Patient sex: M
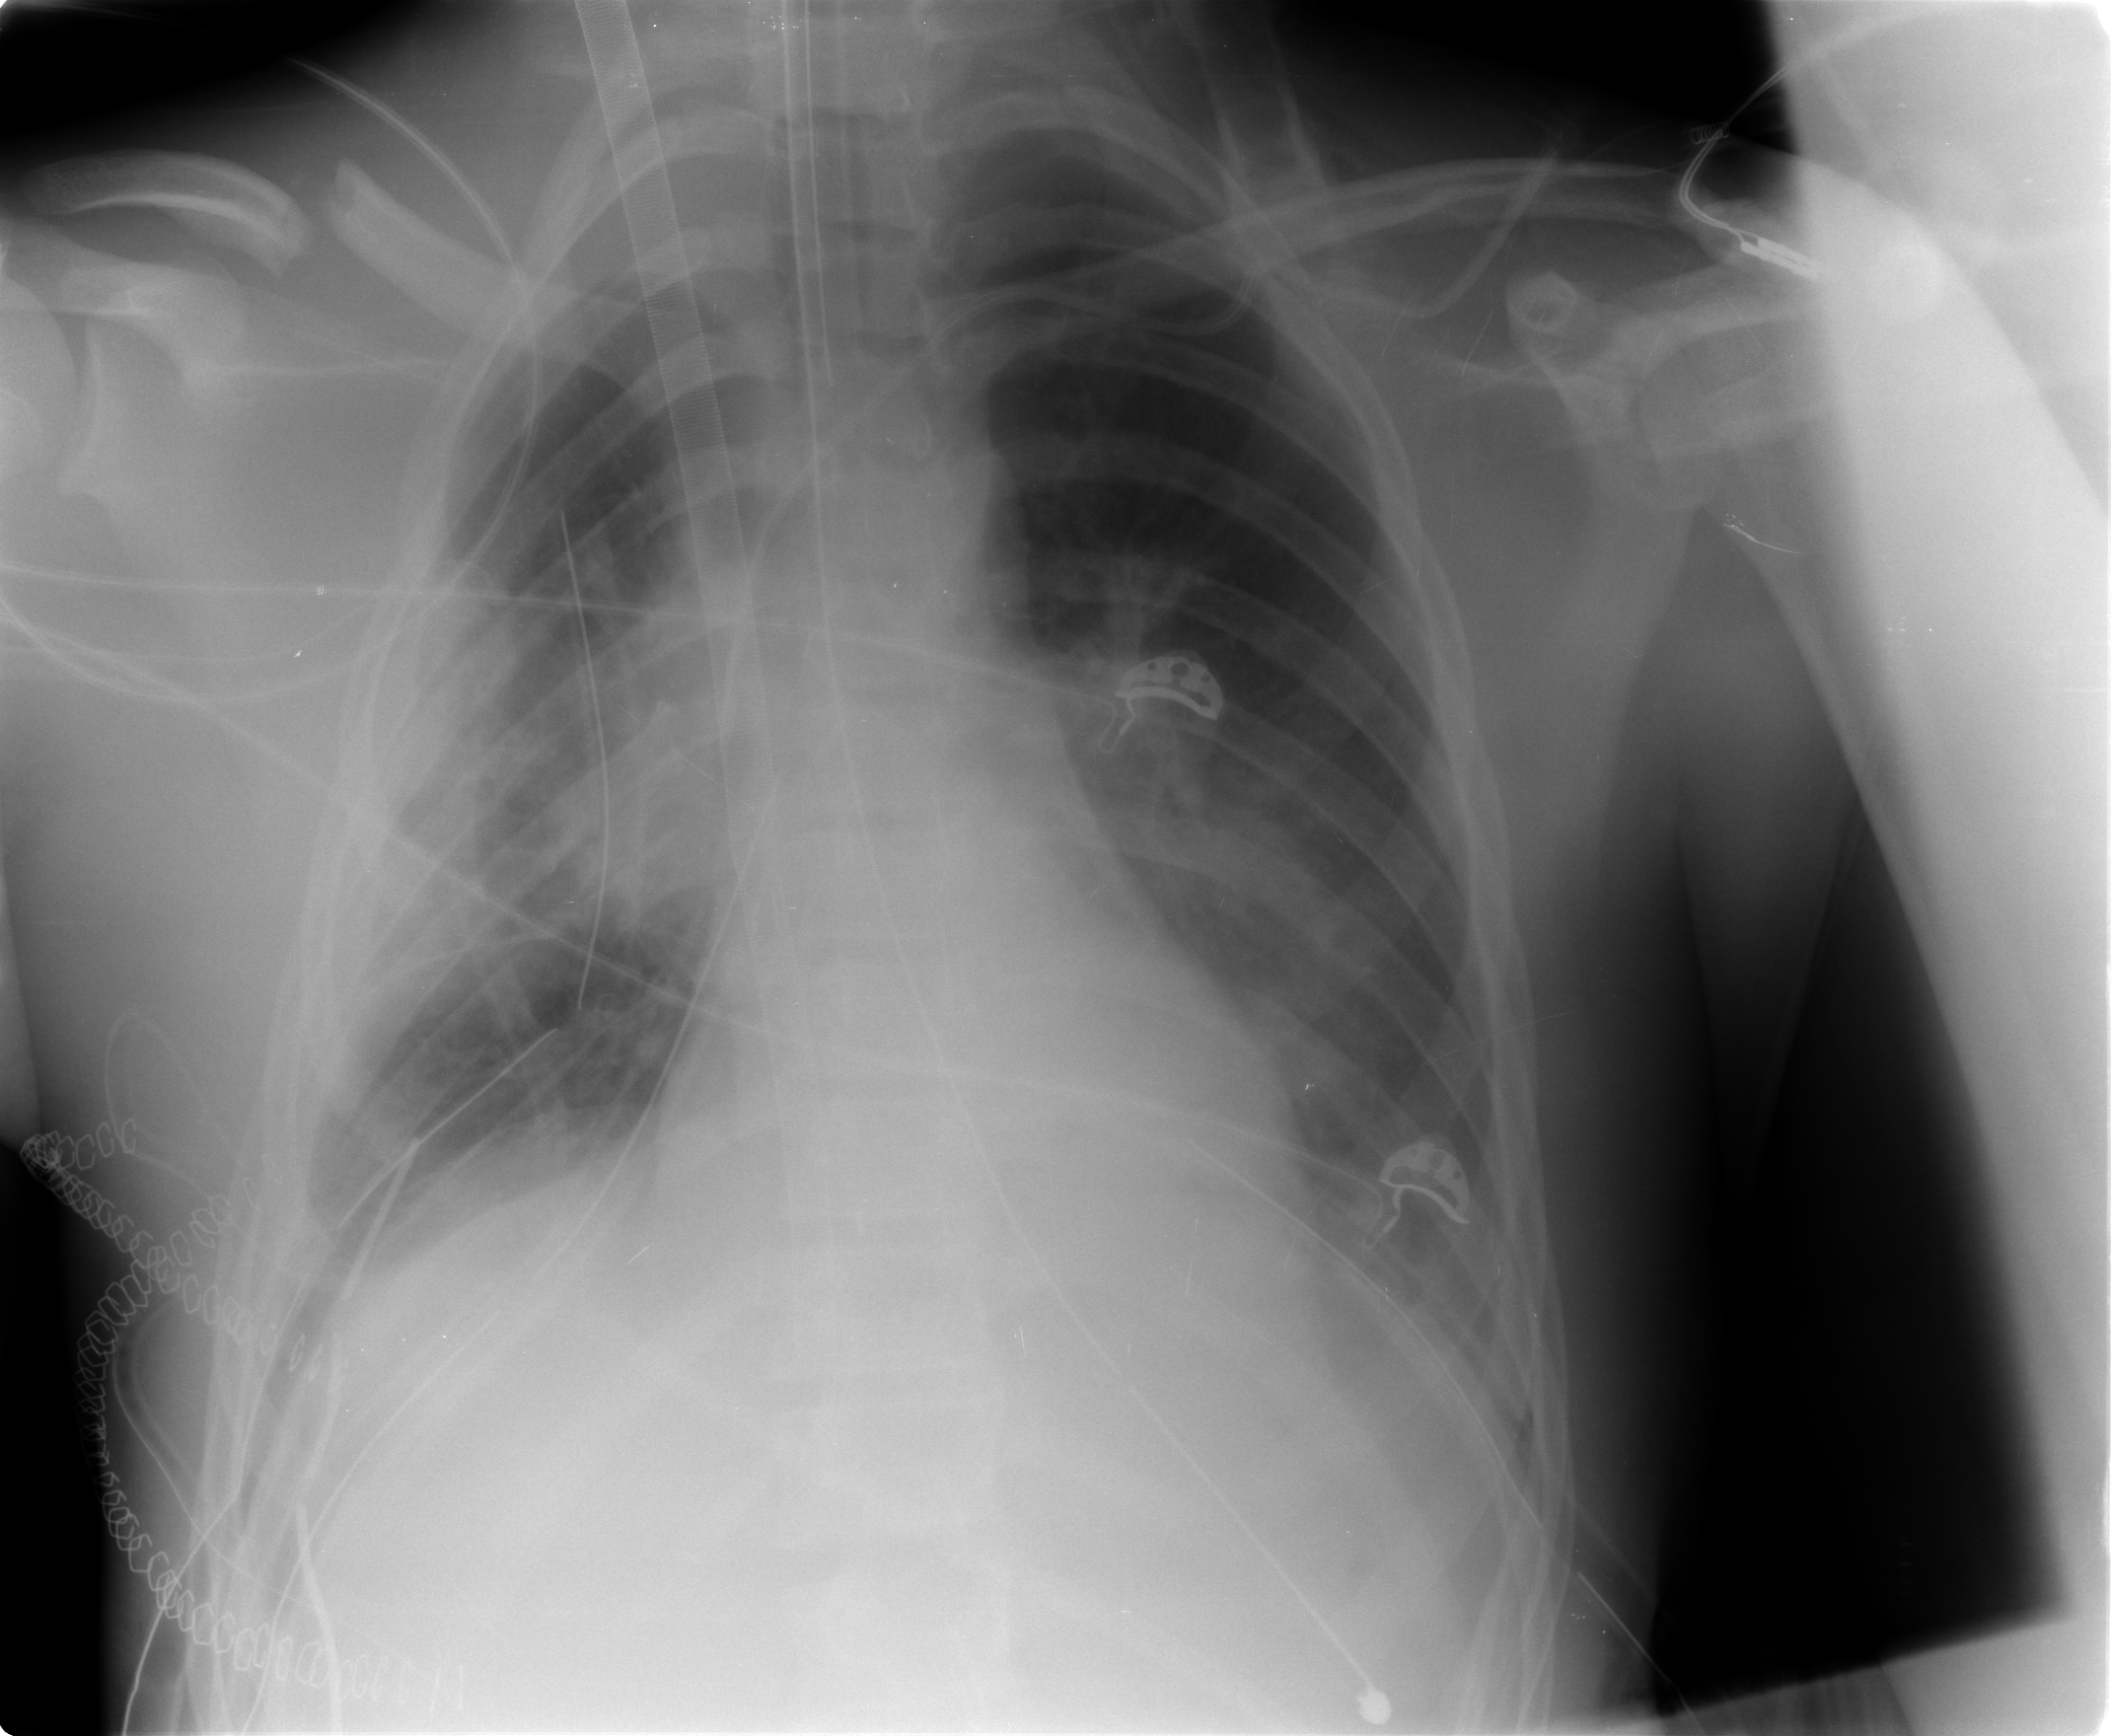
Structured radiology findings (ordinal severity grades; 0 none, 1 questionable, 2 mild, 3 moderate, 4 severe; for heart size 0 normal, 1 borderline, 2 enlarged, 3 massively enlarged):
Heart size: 0
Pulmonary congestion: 2
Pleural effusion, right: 2
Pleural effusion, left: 1
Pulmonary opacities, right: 2
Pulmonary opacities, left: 0
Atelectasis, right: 3
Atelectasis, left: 2